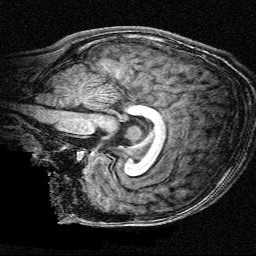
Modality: T1w
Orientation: sagittal
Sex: male
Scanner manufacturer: siemens
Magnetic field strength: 3 T
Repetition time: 2.3 s
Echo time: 0.00336 s